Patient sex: M
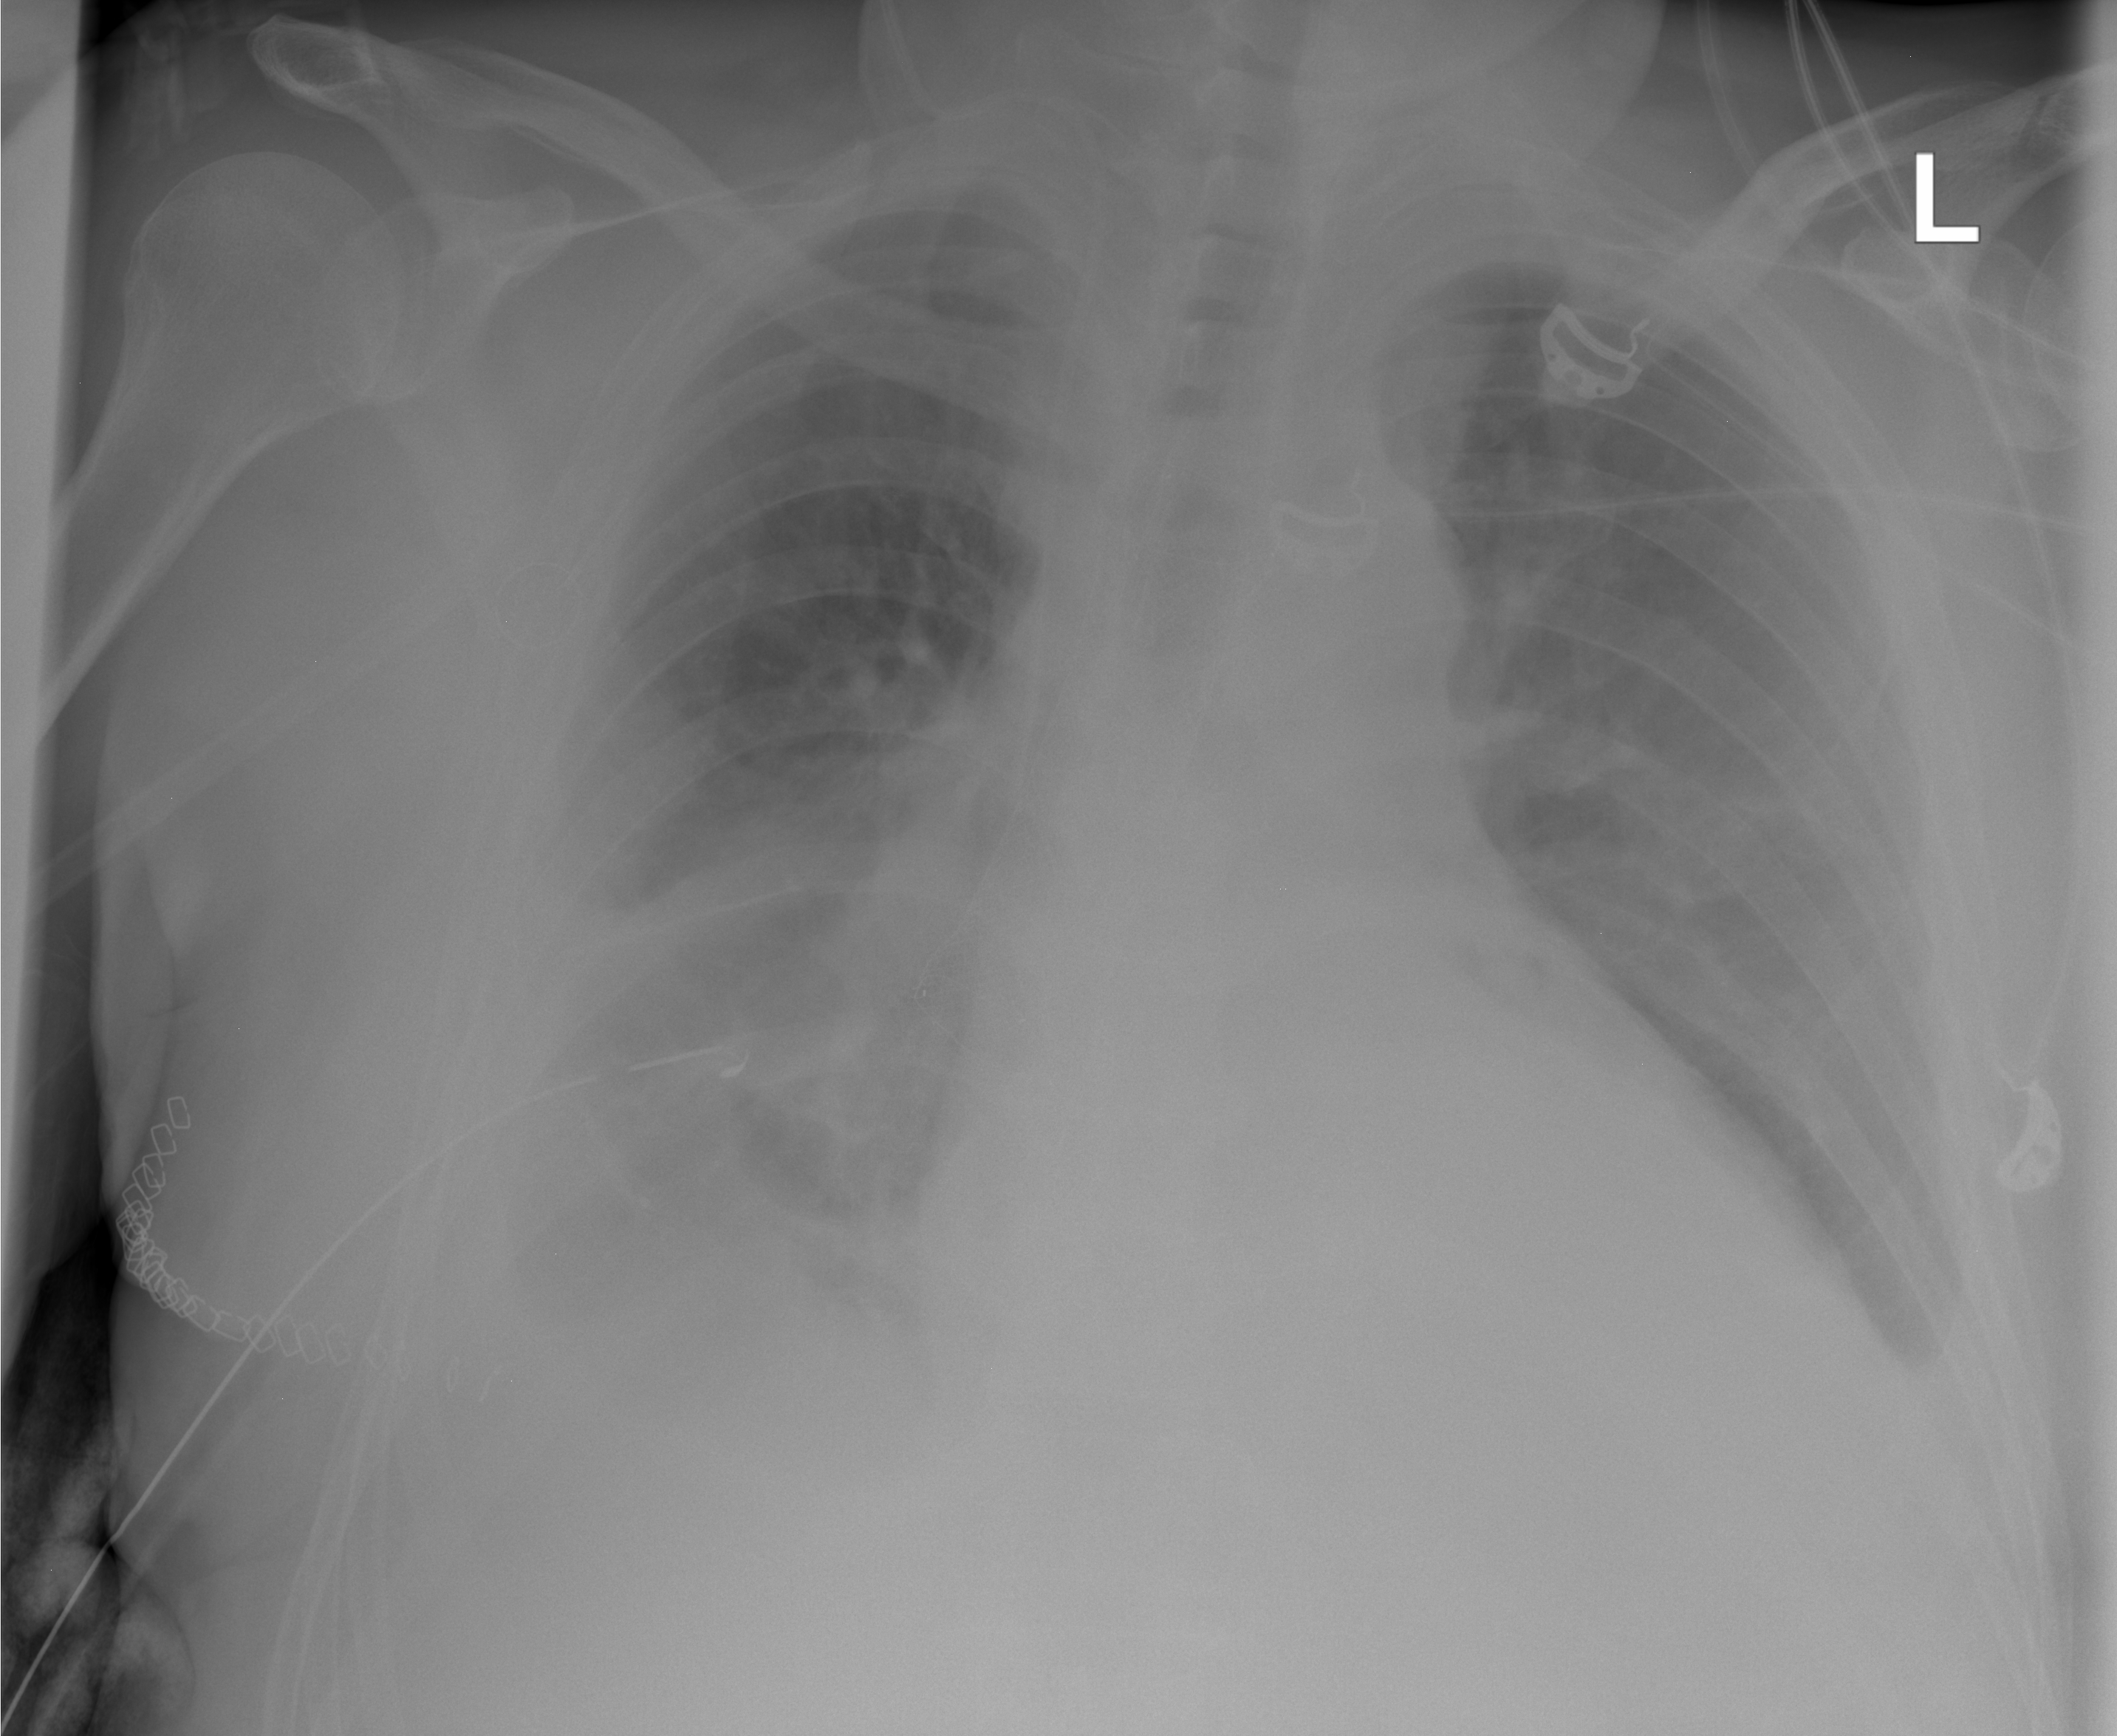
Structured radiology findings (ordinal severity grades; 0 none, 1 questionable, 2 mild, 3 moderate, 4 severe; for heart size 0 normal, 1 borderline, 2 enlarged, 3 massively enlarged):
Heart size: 2
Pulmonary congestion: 2
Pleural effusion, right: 3
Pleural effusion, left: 2
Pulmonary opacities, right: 1
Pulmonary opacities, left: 0
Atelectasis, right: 3
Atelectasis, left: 2